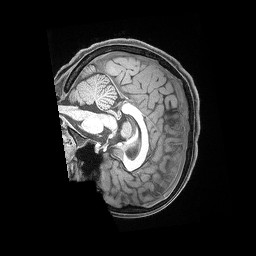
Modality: T1w
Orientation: sagittal
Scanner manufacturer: siemens
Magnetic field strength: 3 T
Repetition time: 2.53 s
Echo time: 0.00169 s